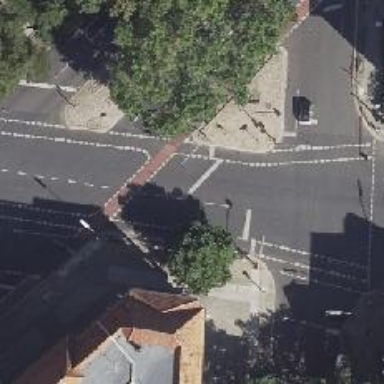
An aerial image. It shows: Tertiary road with asphalt surface. It has cycle lane on both sides.